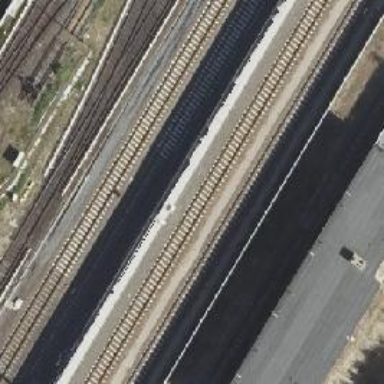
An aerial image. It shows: Railway signal.